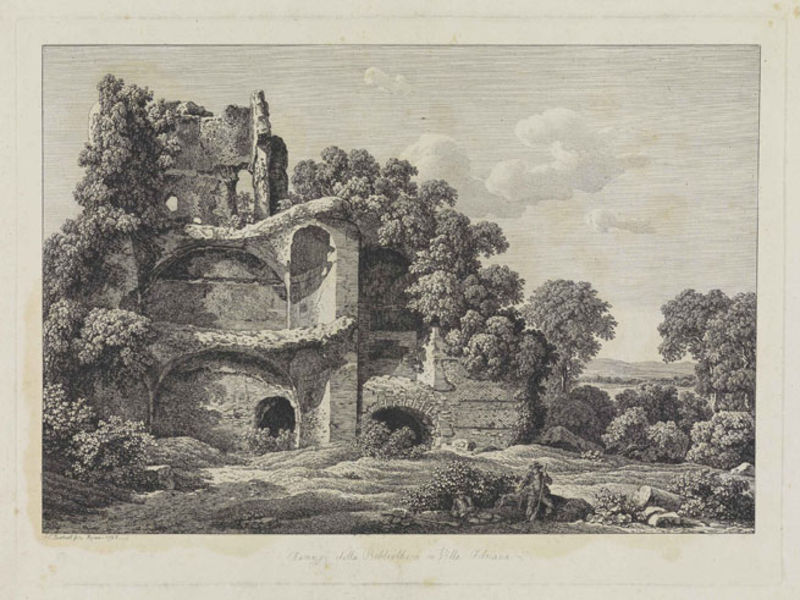
Titel: Avanzi della Bibliotheca in Villa Adriana
Künstler: Johann Christian Reinhart
Standort: Karlsruhe
Institution: Staatliche Kunsthalle Karlsruhe
Schlagwörter: baum, blätter, felsen, himmel, laub, mann, schatten, wasser, weiß, wolken, bäume, grün, landschaft, menschen, see, sitzen, fenster, grau, hell, hintergrund, hut, licht, männer, schwarz, skizze, szene, säule, säulen, tür, zeichnung, gebäude, gras, haus, hund, park, schloss, weg, wiese, wolke, alt, wand, architektur, mensch, rahmen, stein, steine, signatur, ebene, erde, feld, ferne, horizont, hügel, natur, stamm, strauch, weide, weite, brücke, busch, büsche, gebüsch, kirche, sonne, sträucher, boden, land, figur, mantel, realismus, sitzend, paar, blatt, person, pflanze, pflanzen, england, höhle, wald, reiter, rund, stock, turm, holzschnitt, schrift, sommer, papier, ruhe, bogen, italien, perspektive, süden, zwei, stab, studie, acker, berge, mauer, ziegel, grafik, graphik, herde, vegetation, backstein, idylle, pause, rast, rundbogen, kuppel, romantik, querformat, staffage, trümmer, wild, sitzt, deutsch, durchgang, warten, striche, tor, äcker, bögen, name, wände, verfall, eingang, keller, tusche, arkade, ruine, gewölbe, antike, unterschrift, burg, durchblick, weiden, torbogen, kohle, festung, mauerwerk, moos, druck, druckgraphik, schnitt, schwarz weiss, druckgrafik, schraffur, schraffuren, loch, radierung, stich, lithografie, seite, text, bleistift, ruinen, namen, gemäuer, tore, bewachsen, schattenwurf, jäger, mauern, gewehr, romantisch, wanderer, böcklin, rundbögen, zerstört, fleckig, etagen, gesträuch, flinte, postkarte, wanderstab, kupferstich, hirte, hirten, schäfer, liegt, durck, baumstumpf, verfallen, römisch, aum, vergangenheit, verwachsen, bewuchs, zeichung, wölbung, burgruine, überwuchert, zerfallen, ziegelmauer, horiont, stick, spolien, riesig, kuperstich, pilger, eingerahmt, hirt, wuchern, merian, mauerreste, runie, ballen, morbide, hühle, landstreicher, überwachsen, aussenmauer, beum, gaphik, gewölkbe, charme, liegen sitzen, b#äume, schatten#licht, lbäume, #landschaft, #ausblick, ruhu, gebäuderuine, stocdk, fensterhöhlen, schäferr, zugewuchert, gem#uer, hoirzone, igkestich, marbide